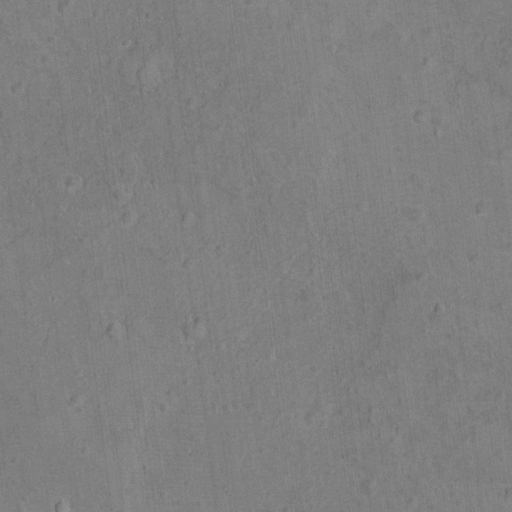
Classes present: Background